Breast ultrasound image
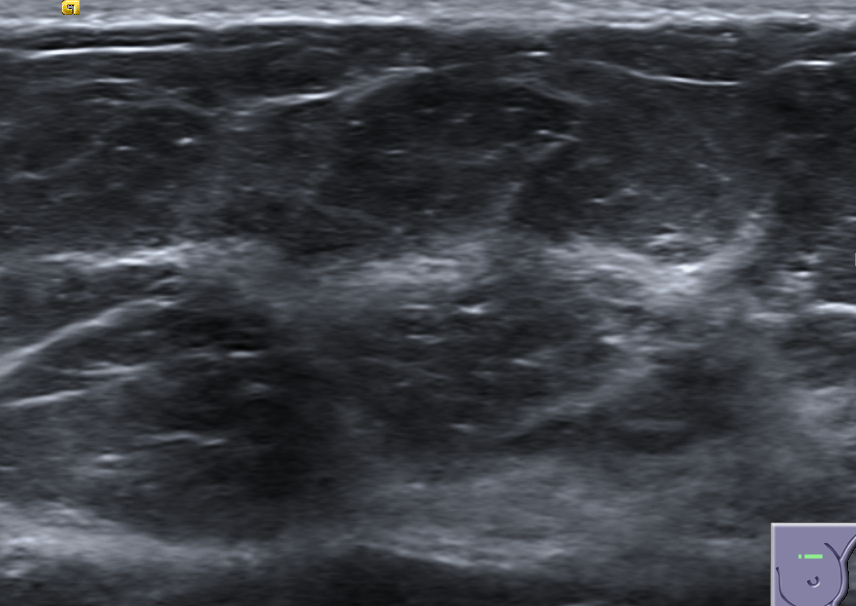
Diagnosis: normal